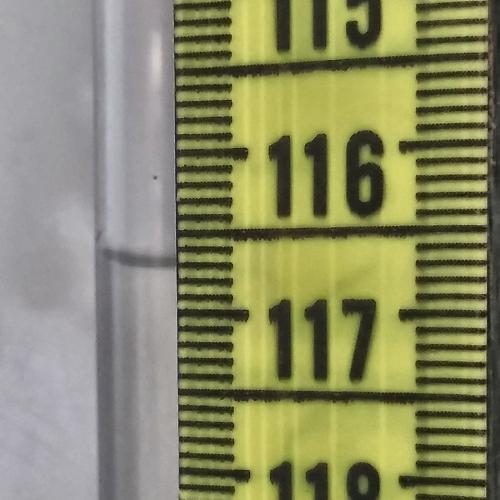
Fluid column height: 116.7 cm